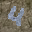
Label: 4